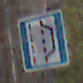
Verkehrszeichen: NothalteUndPannenbucht
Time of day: MorningAfternoon
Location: Outdoor (Urban)
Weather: PartlyCloudy
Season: NotSpecified
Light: Natural